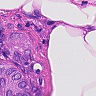
Metastatic tissue present: yes